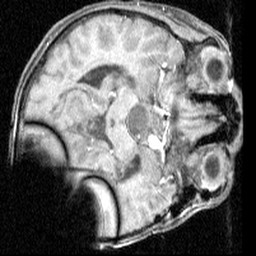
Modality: angio
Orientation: axial
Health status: ill
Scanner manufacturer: siemens
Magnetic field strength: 1.5 T
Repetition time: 0.039 s
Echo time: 0.00502 s